RGB frame:
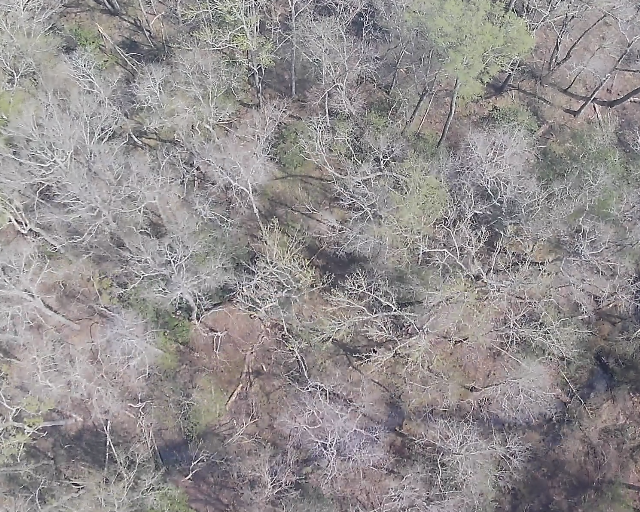
Thermal frame:
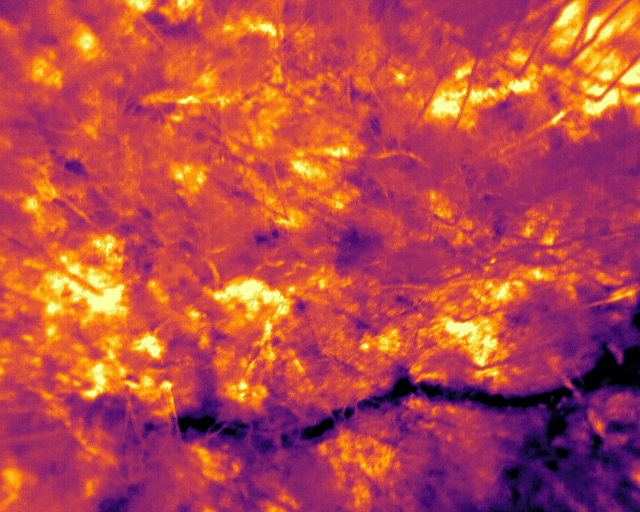
Captured: 2026-02-26 03:42:35
Pixels at or above 80 °C: 0 (fraction of frame: 0)